Question: I have an error dialog in a master page that is inside a ContentTemplate, which is inside an UpdatePanel. The error dialog is a user control (ascx) with a div and a label in it. The div with the relevant bits looks like this:
'''
<asp:UpdatePanel ID="updPanelContent" runat="server" ChildrenAsTriggers="true" UpdateMode="Always">
<ContentTemplate>
<div>
<err:ctrlError ID="error1" runat="server" Visible="true" />
</div>
<asp:ContentPlaceHolder ID="ContentPlaceHolder1" runat="server">
</asp:ContentPlaceHolder>
</ContentTemplate>
</asp:UpdatePanel>
'''
The error dialog looks like this:
'''
<div class="divError" visible="false" runat="server" id="div">
<asp:Label ID="lblError" runat="server"></asp:Label>
</div>
'''
I have a requirement to have the error dialog appear centered on the screen rather than inline, so I set the styles of the div surrounding the label to have a fixed position. The styles now look like this:
'''
.divError
{
border: thin groove #808080;
background-color: #F7F6F3;
clip: rect(10px, 10px, 10px, 10px);
color: #FF0000;
width:500px;
min-height:50px;
text-align: center;
margin-left: -300px;
height: 400px;
margin-top: -200px;
top: 50%;
left: 50%;
position: fixed;
z-index: <PHONE>;
}
'''
No matter what I set the z-index to, the contents of the divError div show behind the contents of the contentplaceholder. Here is a link to an example with the z-index set to <PHONE>.

Why would this happen?
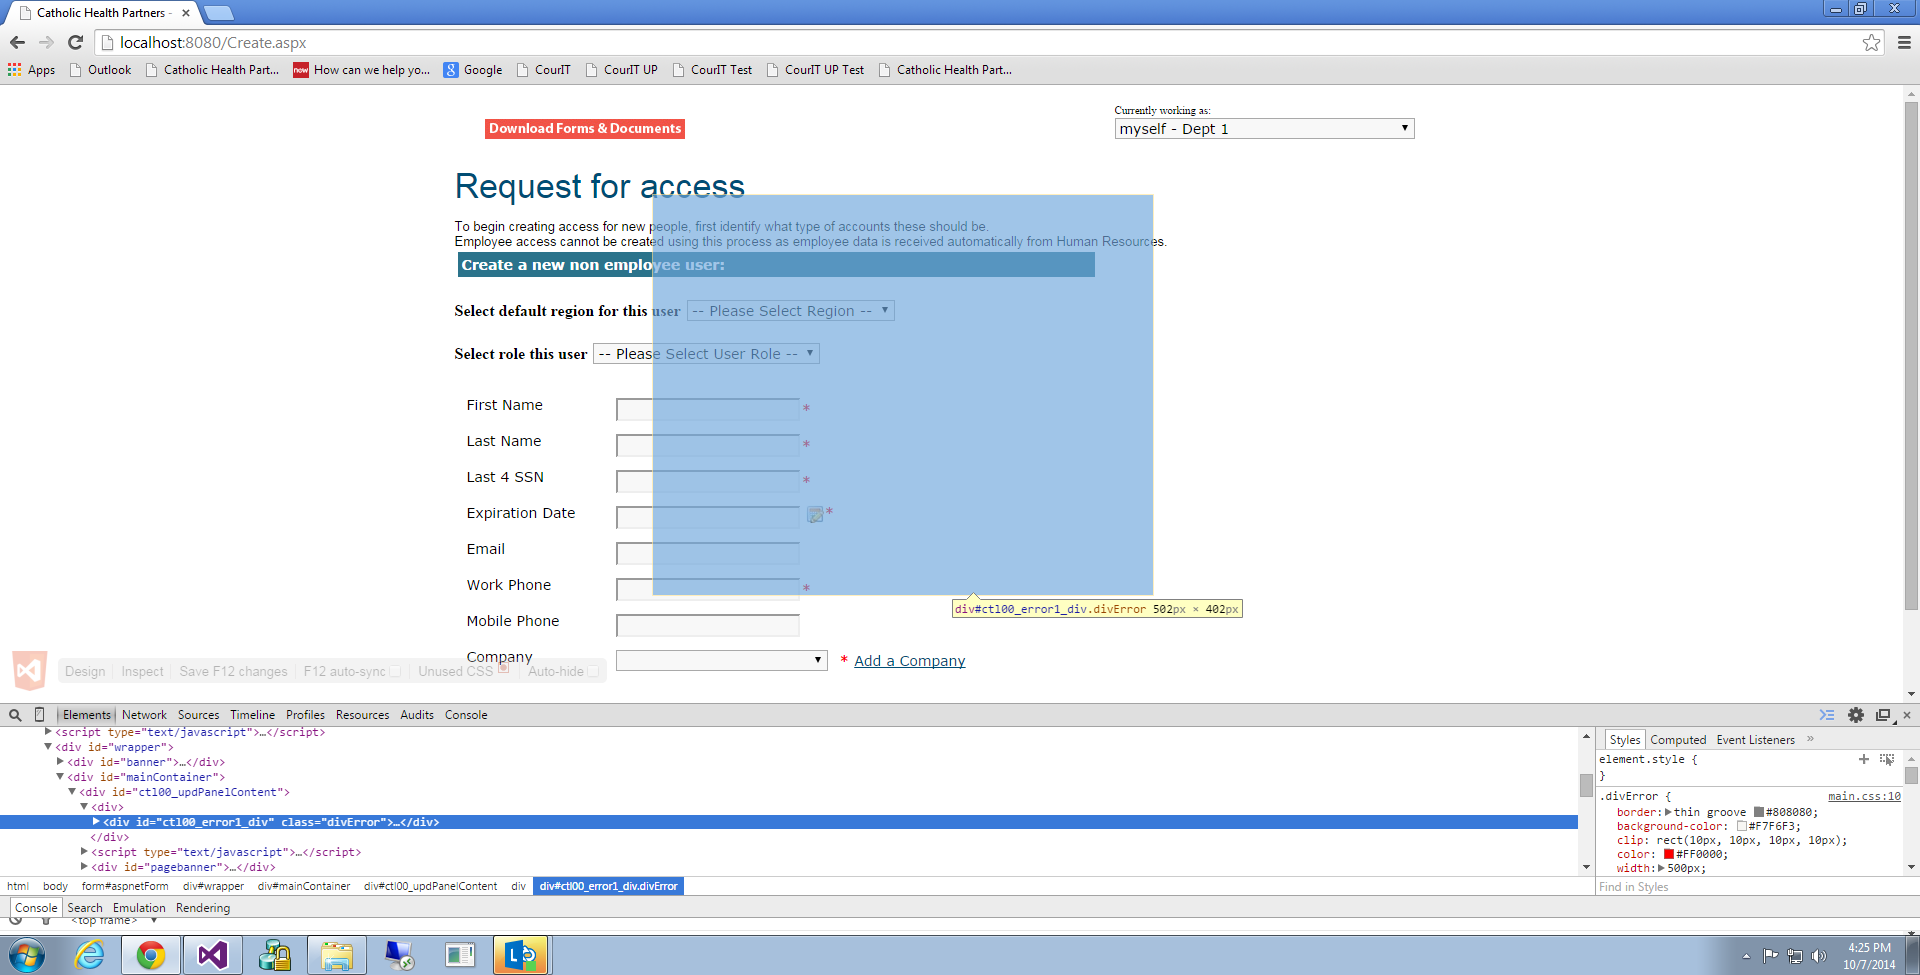
Answer: I stole some code from a personal project when I did this years ago, and it seems that the div needed a display element to work. I also dropped that clip element, since I have no idea what it does. The style now looks like this:
'''
.divError
{
border: thin groove #808080;
position: fixed;
color: #FF0000;
z-index: 3000;
width: 600px;
height: 300px;
top: 200px;
left: 400px;
display: inline-block;
background-color: #FFFFFF;
}
'''
That works.